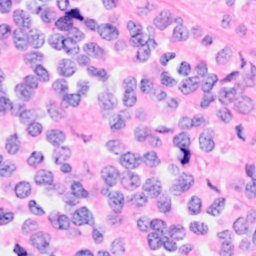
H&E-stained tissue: Breast